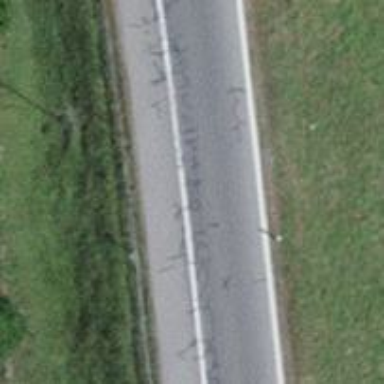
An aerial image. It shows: Trunk link highway.